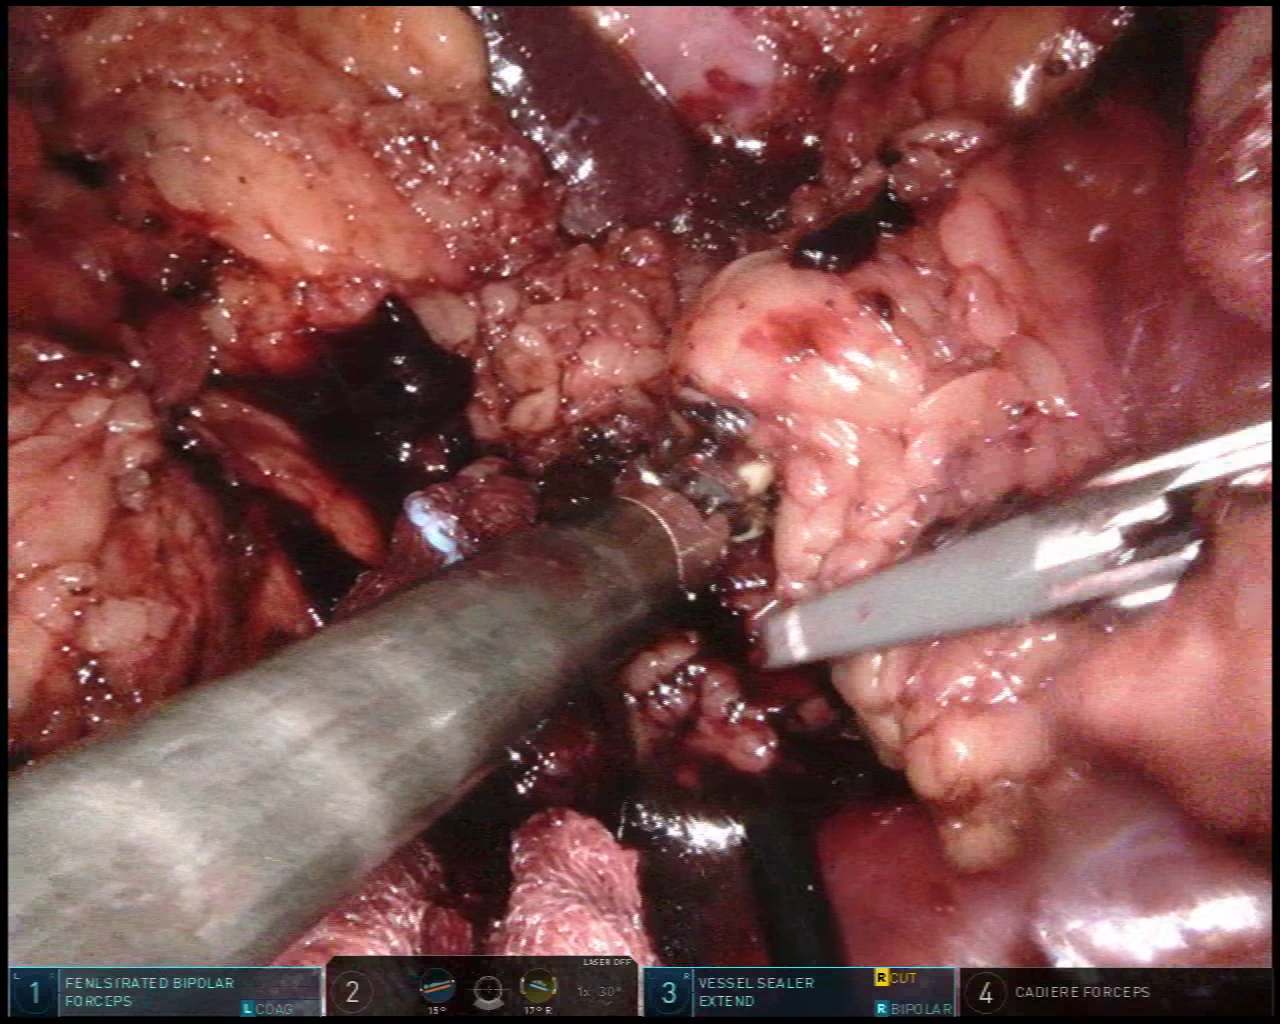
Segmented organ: spleen
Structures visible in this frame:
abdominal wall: yes
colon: yes
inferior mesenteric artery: no
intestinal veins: no
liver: no
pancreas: no
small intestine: no
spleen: yes
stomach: no
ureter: no
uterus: no
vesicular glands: no